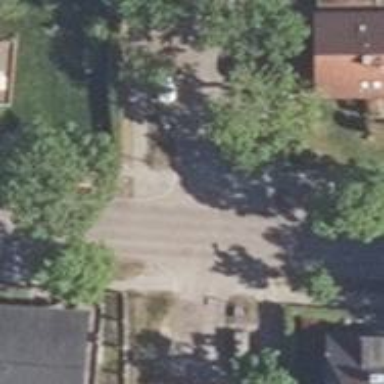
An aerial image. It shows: Footway along the road.